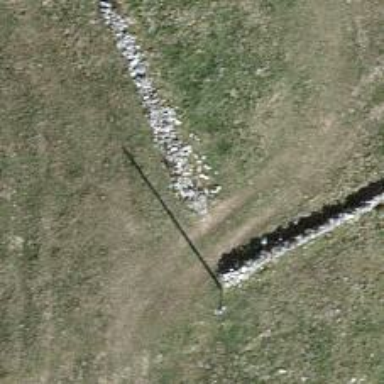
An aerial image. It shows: Wall made of dry stone.